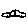
Label: car